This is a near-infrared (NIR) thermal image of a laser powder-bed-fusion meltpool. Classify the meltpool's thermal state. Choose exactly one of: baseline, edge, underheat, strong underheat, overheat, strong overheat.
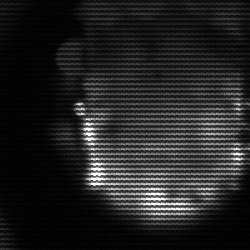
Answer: baseline